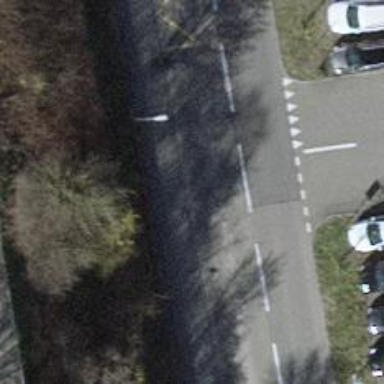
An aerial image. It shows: Tertiary road with asphalt surface and designated cycle lane.